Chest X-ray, PA view. Patient: 32 years old, sex F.
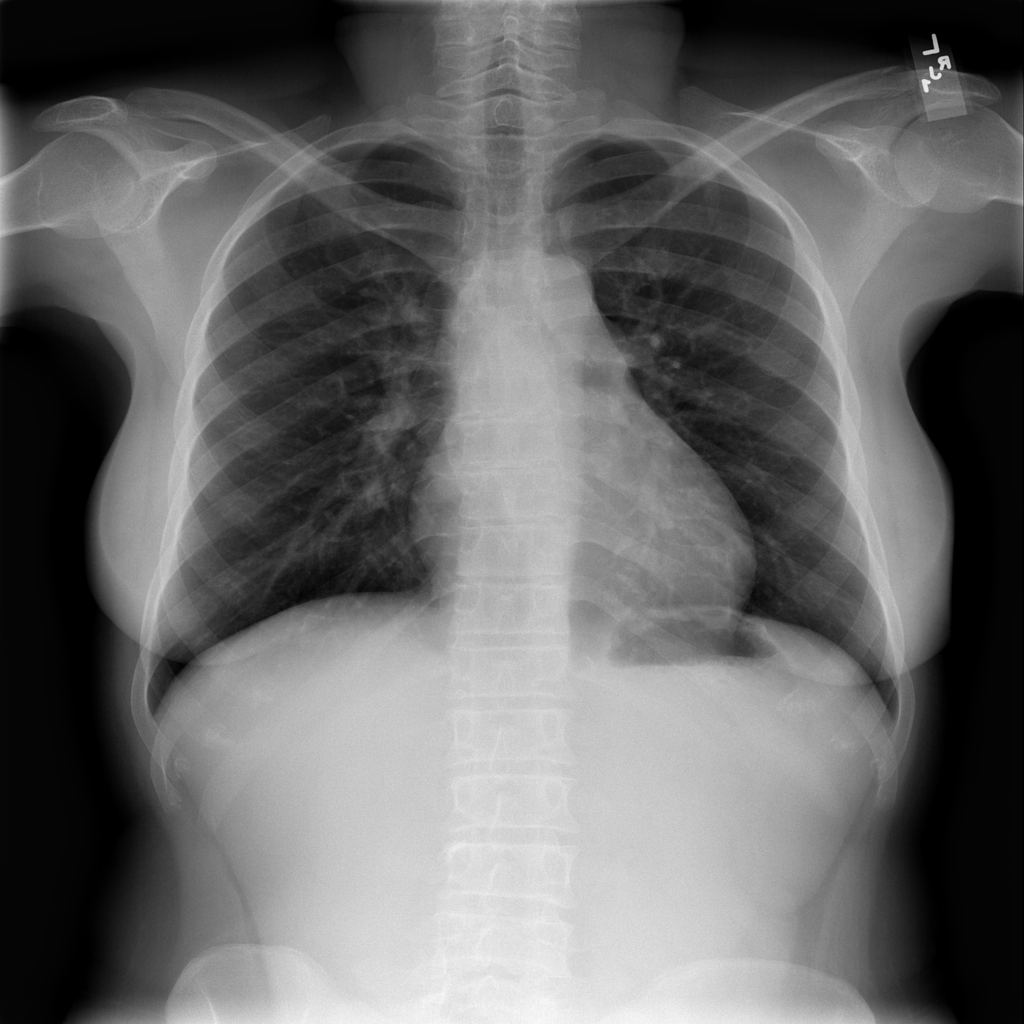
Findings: No Finding